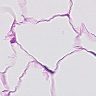
Metastatic tissue present: no